Question: I have set the background color of my metro (windows store) app to be red, it works fine when the app si filled or fullscreen. But when I have app in snapped view the background color is default gray. How can I change it ?
Thanks

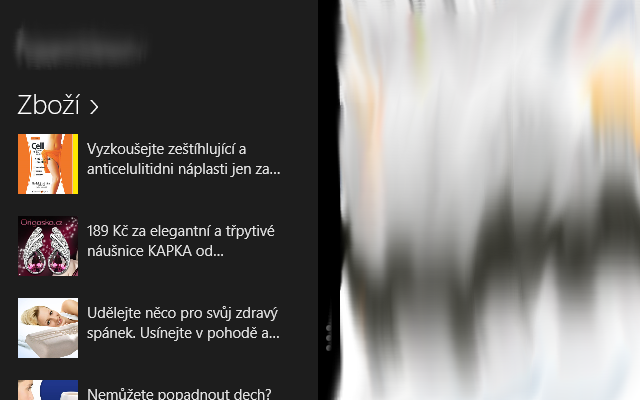
Answer: I havent understood your question very well, but if you means that your applications background dosent appear when align the window to right or left i will answer you:
Certainly you are using Visual Studio 2012 and windows 8, in VS 2012 there is a window named Device this window helps you to simulate your window modes press on desired mode and set the appropriate background